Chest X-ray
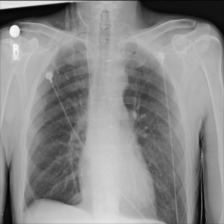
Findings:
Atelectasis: negative
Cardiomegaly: negative
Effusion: negative
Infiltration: negative
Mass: negative
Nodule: negative
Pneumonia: negative
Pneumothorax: negative
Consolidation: negative
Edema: negative
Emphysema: negative
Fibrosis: negative
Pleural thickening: negative
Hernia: negative